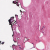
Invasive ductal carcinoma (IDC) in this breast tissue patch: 0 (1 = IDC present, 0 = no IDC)